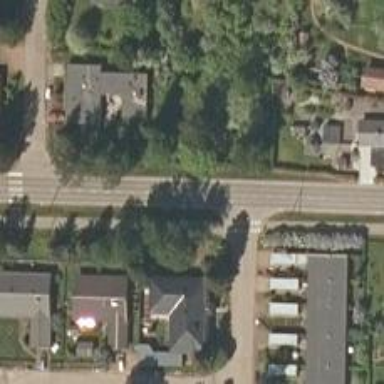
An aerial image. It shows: Asphalt cycleway featuring zebra crossing. The crossing is uncontrolled.